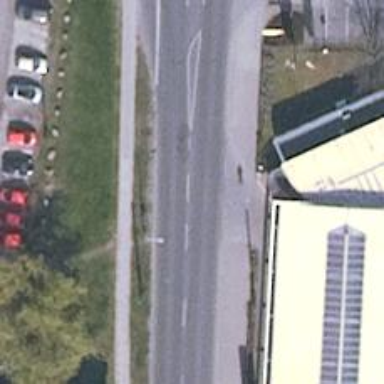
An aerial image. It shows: Road leading to fuel service station.